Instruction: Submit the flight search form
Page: home
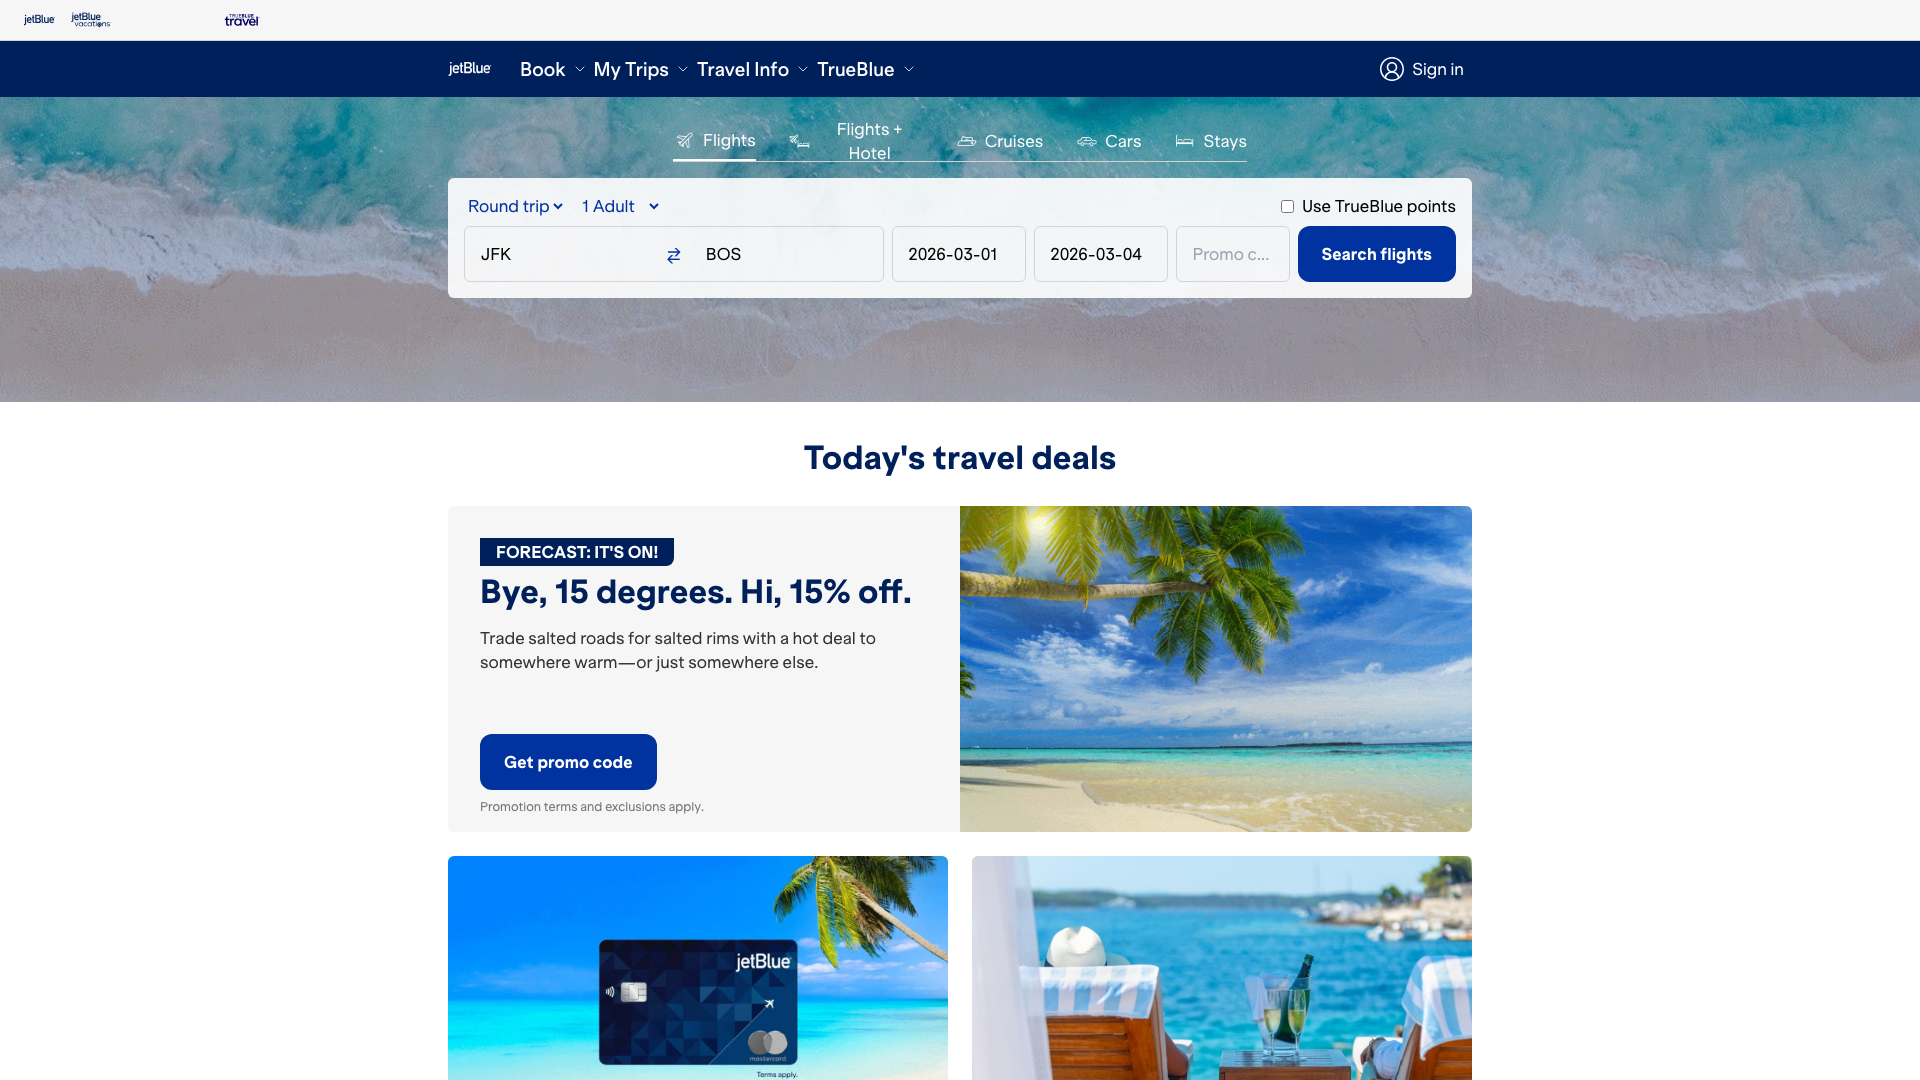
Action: click